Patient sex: M
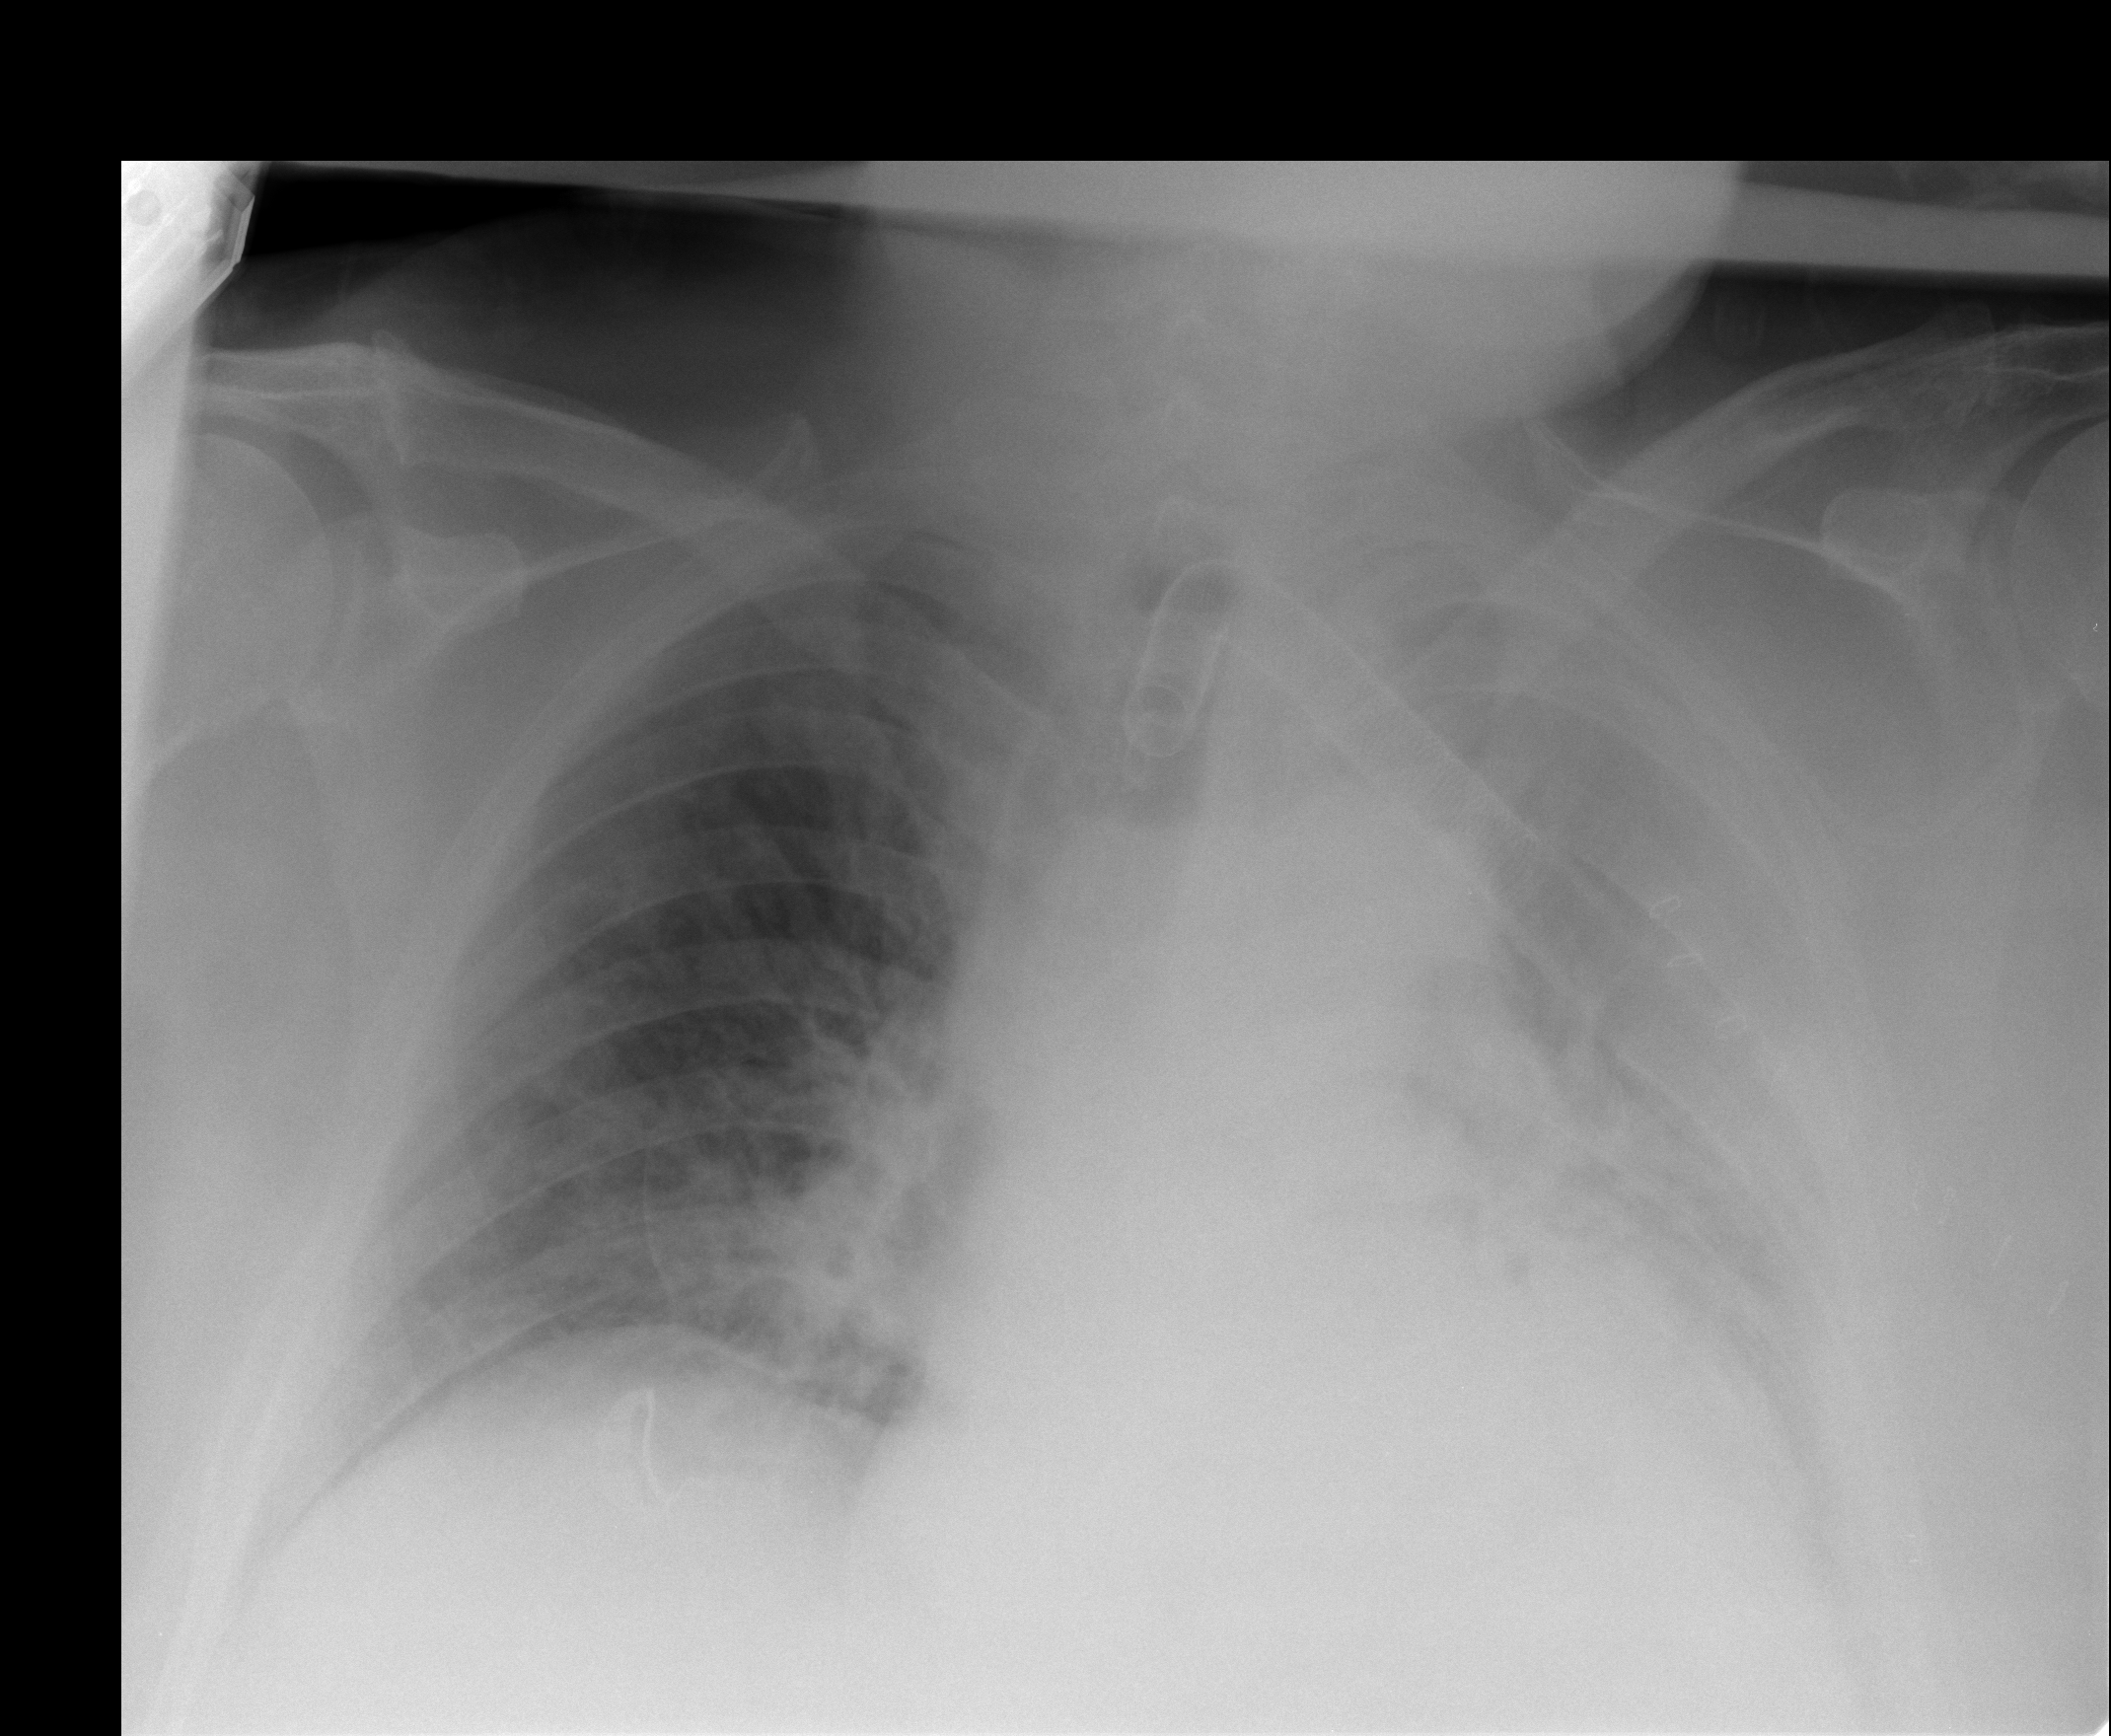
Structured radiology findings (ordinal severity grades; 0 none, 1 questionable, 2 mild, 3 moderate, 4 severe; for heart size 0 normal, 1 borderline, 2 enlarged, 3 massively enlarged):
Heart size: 2
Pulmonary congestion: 2
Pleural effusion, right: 0
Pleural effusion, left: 1
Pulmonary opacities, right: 0
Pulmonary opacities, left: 2
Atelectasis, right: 0
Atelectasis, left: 2